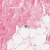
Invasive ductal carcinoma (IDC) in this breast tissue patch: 0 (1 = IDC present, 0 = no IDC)